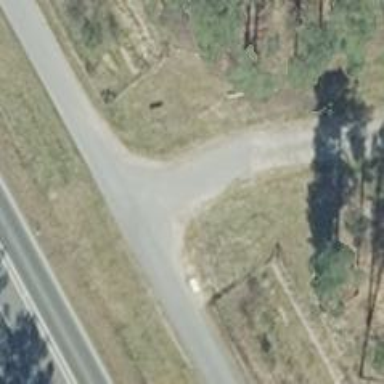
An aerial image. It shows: Asphalt service road.